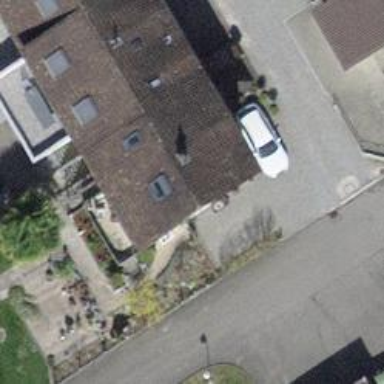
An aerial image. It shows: Terrace building.